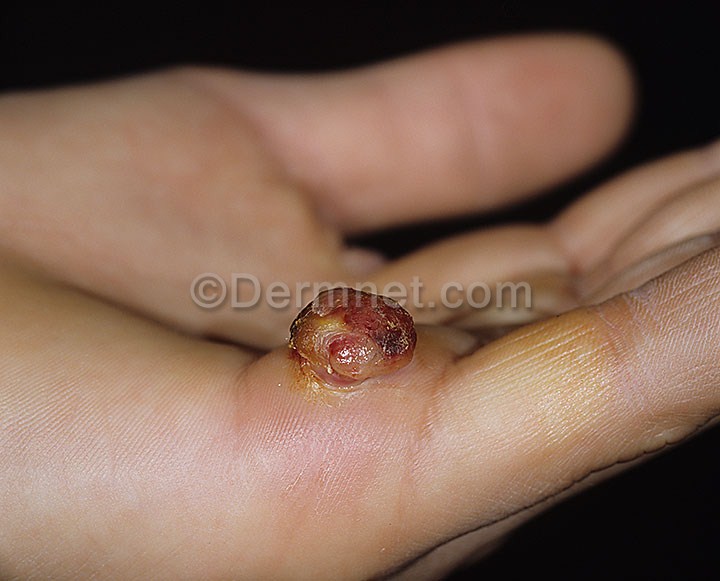
Disease: Vascular Tumors